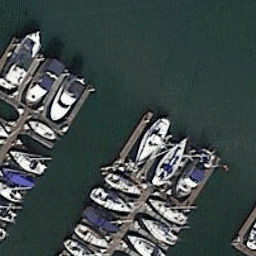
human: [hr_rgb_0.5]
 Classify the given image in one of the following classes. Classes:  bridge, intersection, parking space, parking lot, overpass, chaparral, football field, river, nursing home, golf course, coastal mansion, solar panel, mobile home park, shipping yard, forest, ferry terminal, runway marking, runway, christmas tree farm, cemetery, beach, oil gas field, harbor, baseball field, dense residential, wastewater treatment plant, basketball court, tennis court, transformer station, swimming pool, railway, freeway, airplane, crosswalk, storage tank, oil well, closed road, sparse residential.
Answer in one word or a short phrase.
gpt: harbor